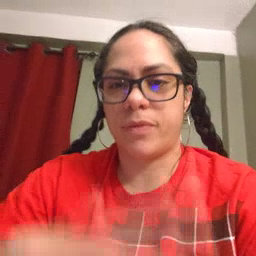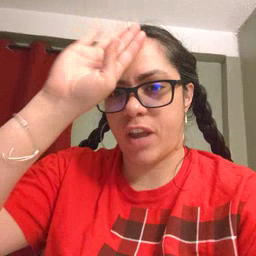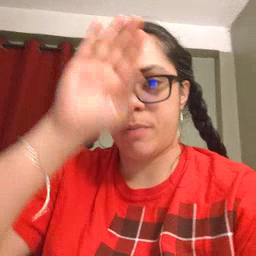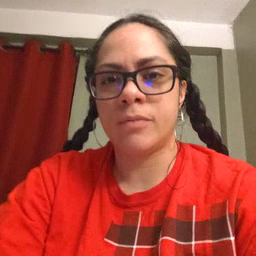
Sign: fireman